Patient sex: M
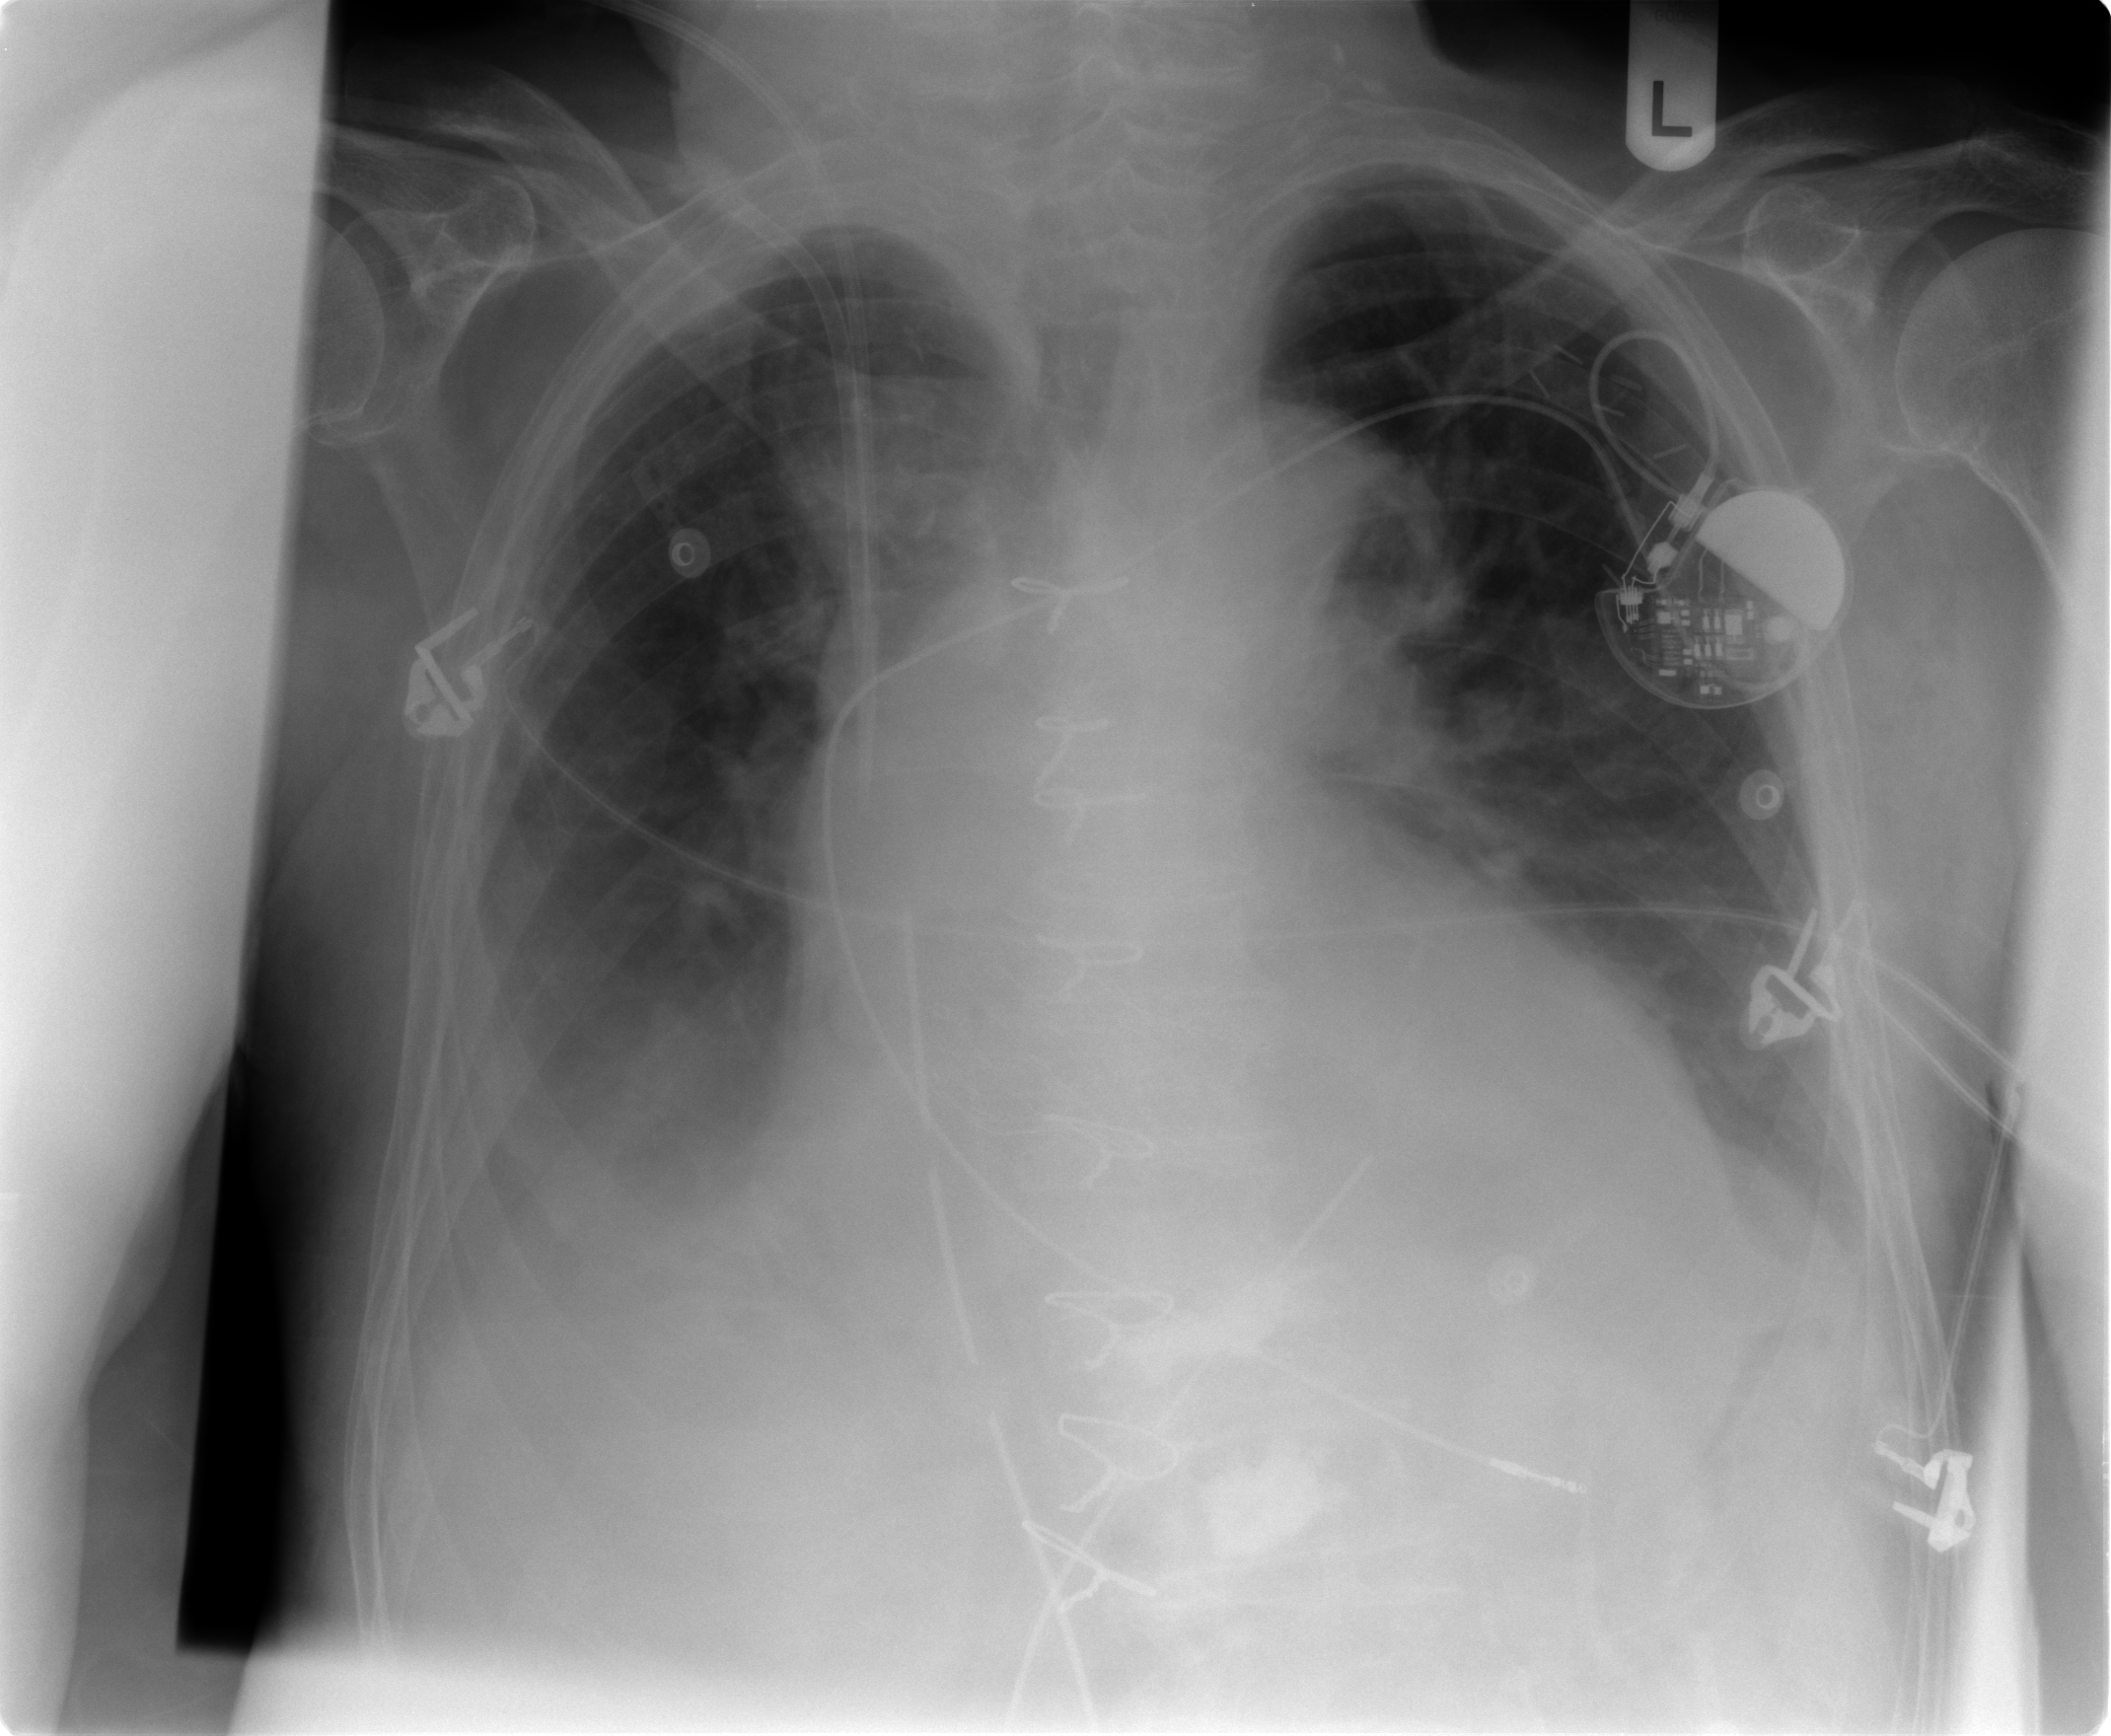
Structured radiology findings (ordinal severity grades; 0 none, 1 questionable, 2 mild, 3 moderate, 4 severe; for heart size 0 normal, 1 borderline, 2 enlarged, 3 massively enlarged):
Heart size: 2
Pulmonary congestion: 0
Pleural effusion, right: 2
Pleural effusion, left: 1
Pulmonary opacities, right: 0
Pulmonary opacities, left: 0
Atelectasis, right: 2
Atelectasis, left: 1